Question: I have written an applet that needs to use NetworkManager class. Said applet will only be executed in known kiosks of us, and I will put these kiosks into separate places. And the applet needs to be executed without a notification, or without blocking the whole site.
Now the question: even if I created a self-signed certificate and signed the JAR with it, it does ask to get permissions (or to get executed) every now and then.
I put the certificate into kiosks and tried to add them as trusted via Java settings.
I also added the applet location and the location that calls the applet (root URLs) as trusted websites via Java settings, and nothing changed.

I am not good at Java, therefore any help will be appreciated.
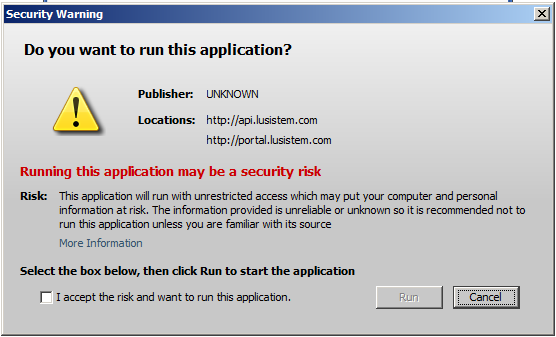
Answer: > Now the question: even if I created a self-signed certificate and signed the JAR with it, it does ask to get permissions (or to get executed) every now and then.
Yes, I believe this is documented behavior. From <URL>.
> Starting with Java 7 Update 40, the option to select Do not show this
again for this app is no longer available. Unlike previous versions a
user cannot suppress the security dialog for an unsigned application
and will have to select the option, I accept the risk and want to run
this app, each time to run the unsigned application.
---
You might also be able to distribute the self signed to your kiosks so they are trusted. See <URL>.